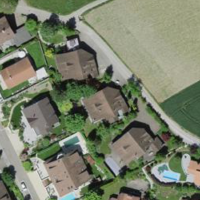
EUNIS habitat code: 55
Species observed at this site:
Filipendula ulmaria